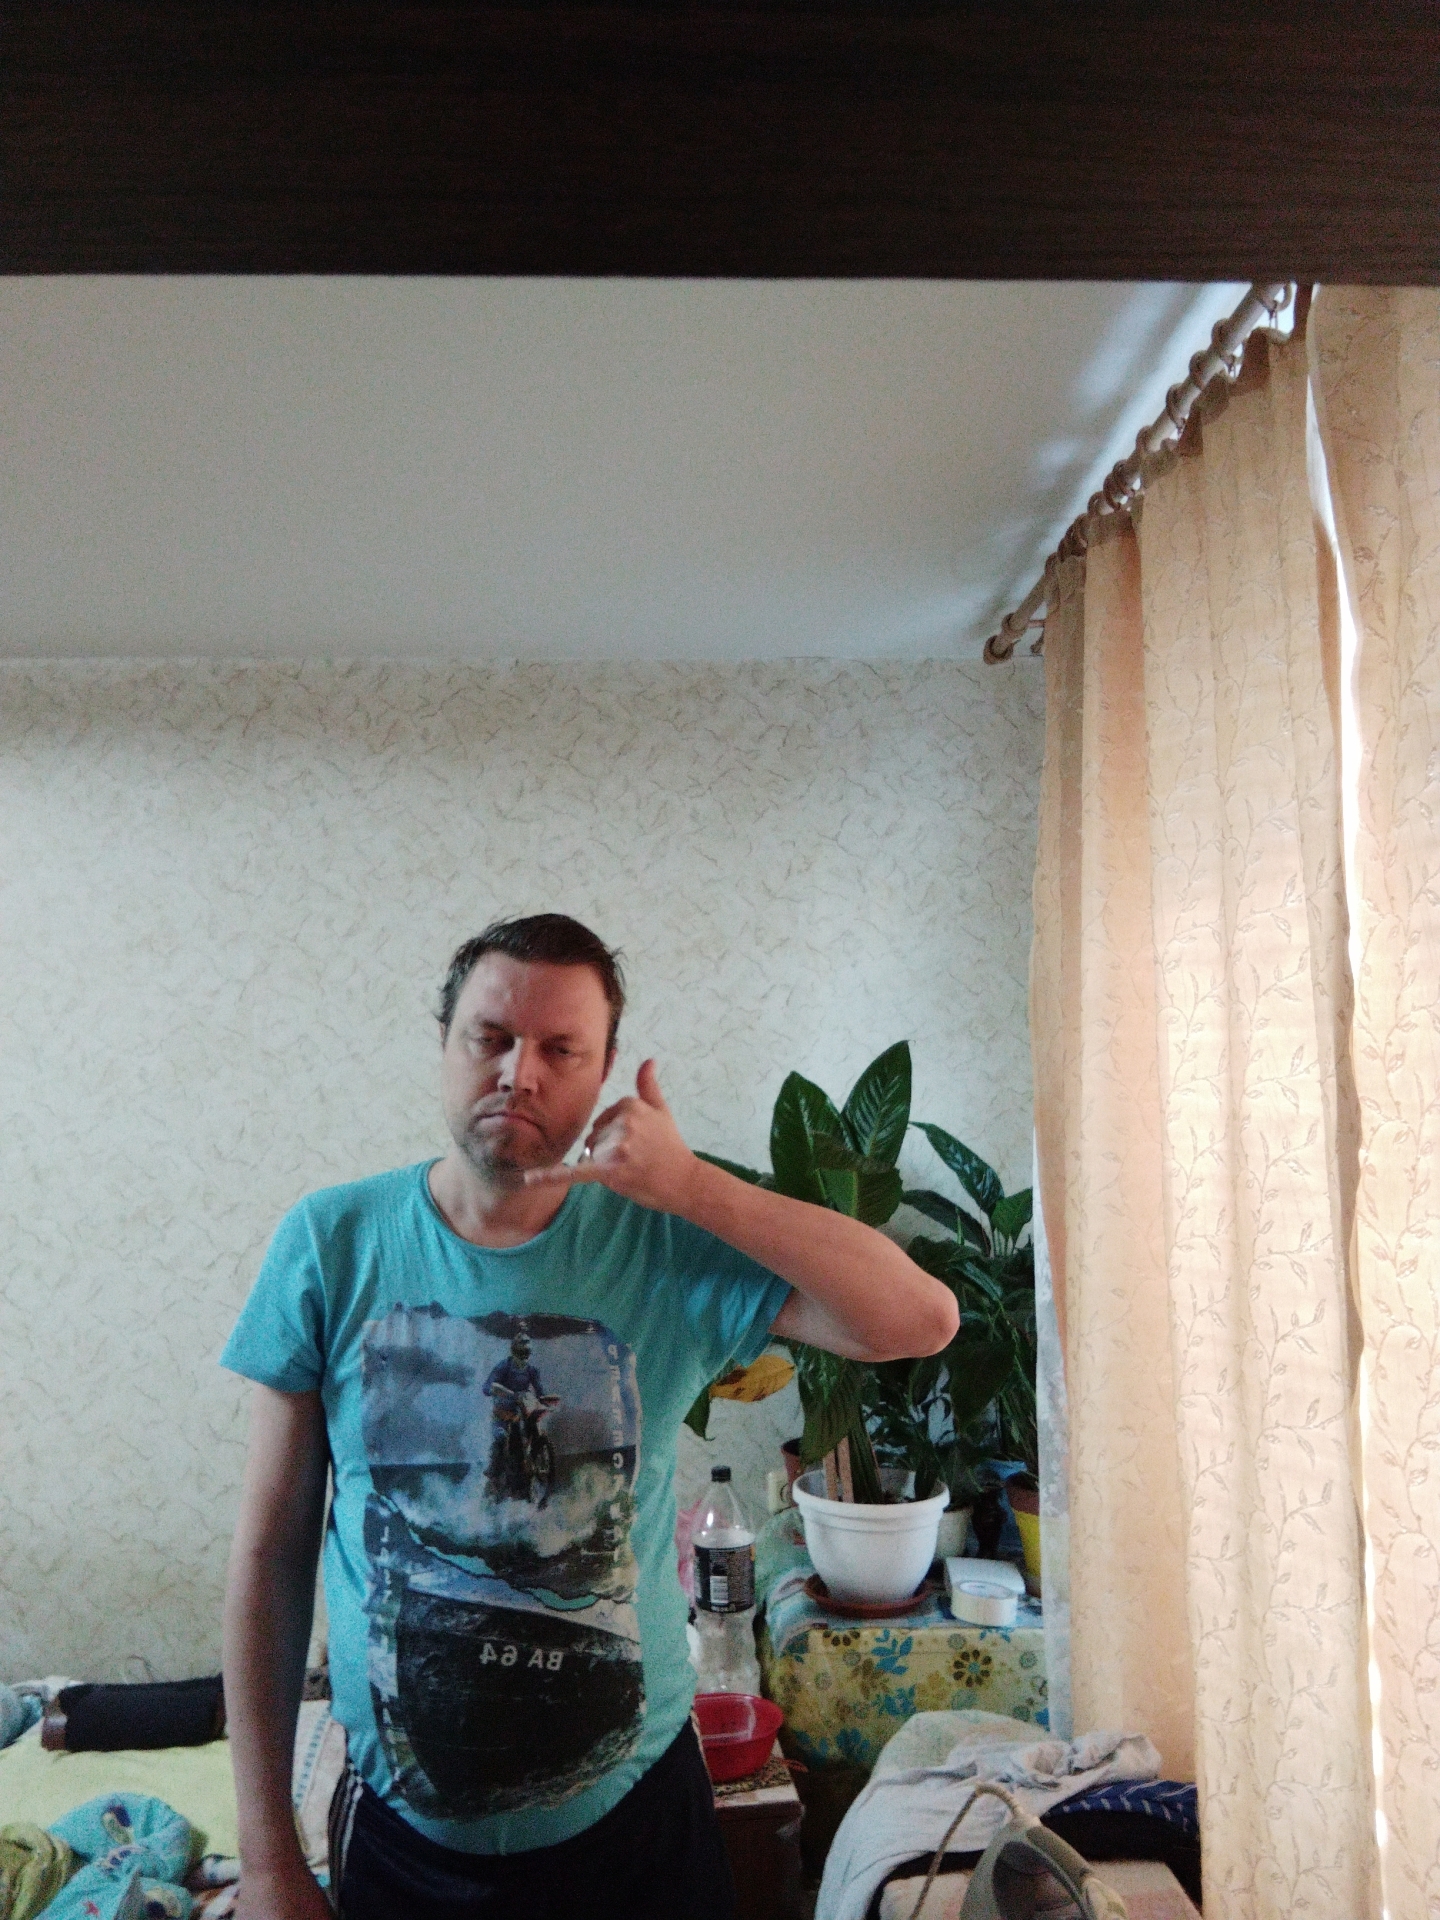
Label: noise